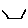
Label: hexagon